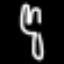
Label: fork